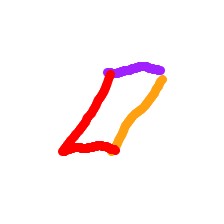
Shape: parallelogram